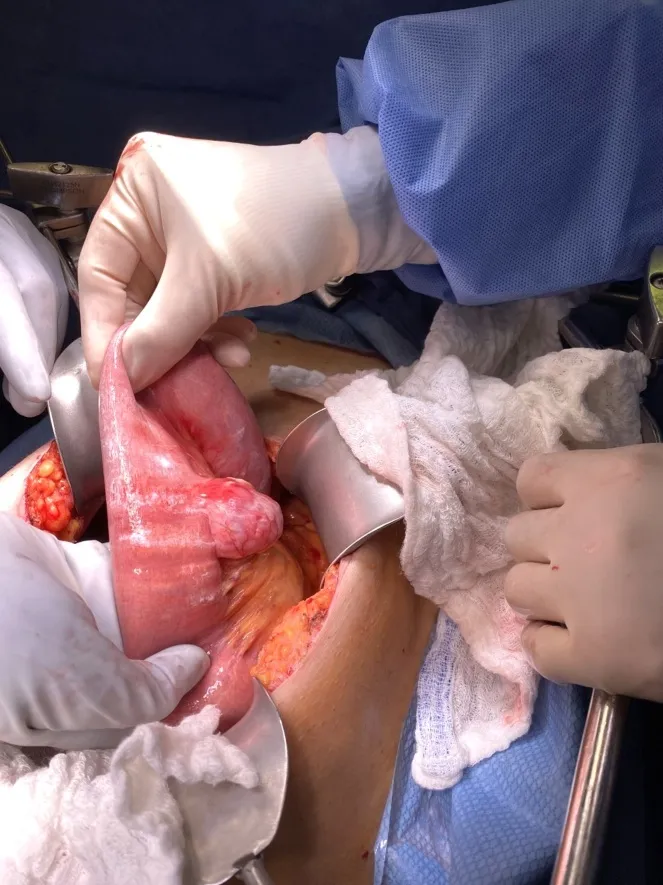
Jejunal diverticulum seen at the time of exploratory laparotomy prior to resection. The outpouching of the bowel wall occurs at its mesenteric border.
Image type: medical_photograph (other_medical_photograph)